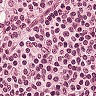
Metastatic tissue present: no